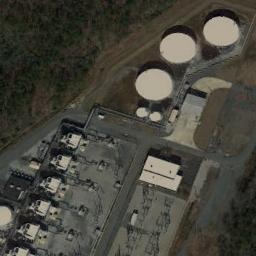
Label: storage tanks